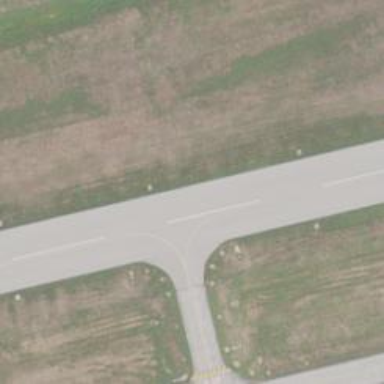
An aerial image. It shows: Image of taxiway at airport.